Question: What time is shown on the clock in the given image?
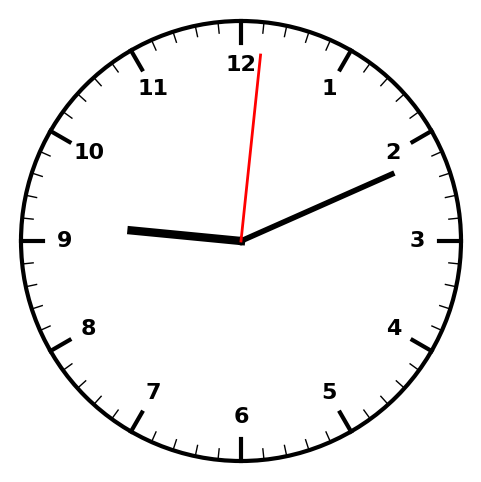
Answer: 09:11:01